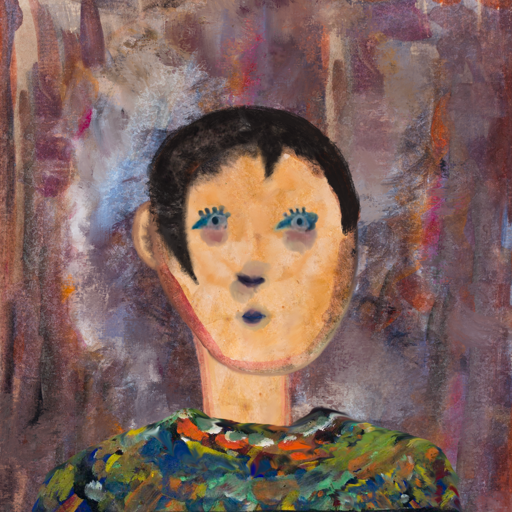
Background: Hypocrite, Head And Neck Front: Childish, Face Front: Hill_Girl, Bust: An_Impression, Hair Front: Roy_Bahadur, Head Accessory: Blank, Second Necklace: Blank, Necklace: Blank, Baby: Blank